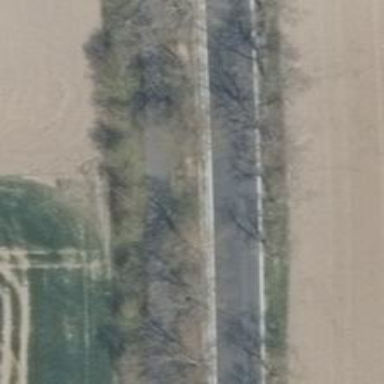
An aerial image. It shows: Asphalt path.